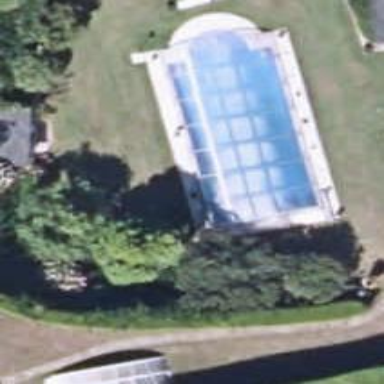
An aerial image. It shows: Swimming pool located in leisure land.